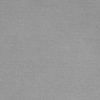
Label: dusty